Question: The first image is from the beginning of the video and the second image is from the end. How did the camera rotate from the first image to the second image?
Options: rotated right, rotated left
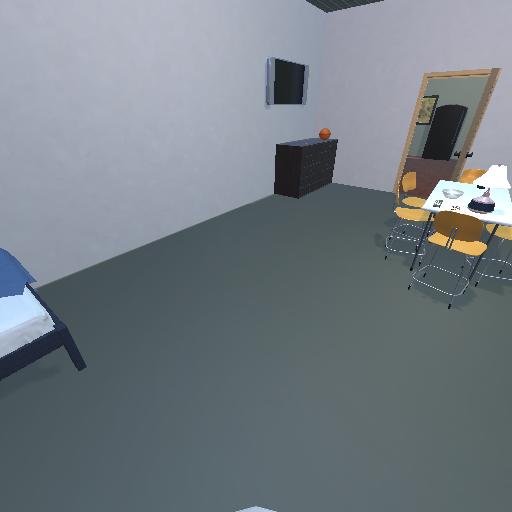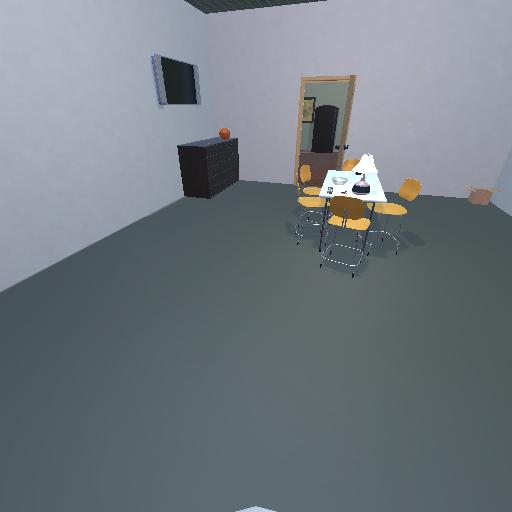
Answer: rotated right